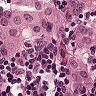
Metastatic tissue present: yes